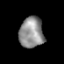
Tissue: prostate
Cell type: T cells
Senescence score: 0.2551
Nuclear area (px): 727
Mean DAPI intensity: 144.547